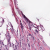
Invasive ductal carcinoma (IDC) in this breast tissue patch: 1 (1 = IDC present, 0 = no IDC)